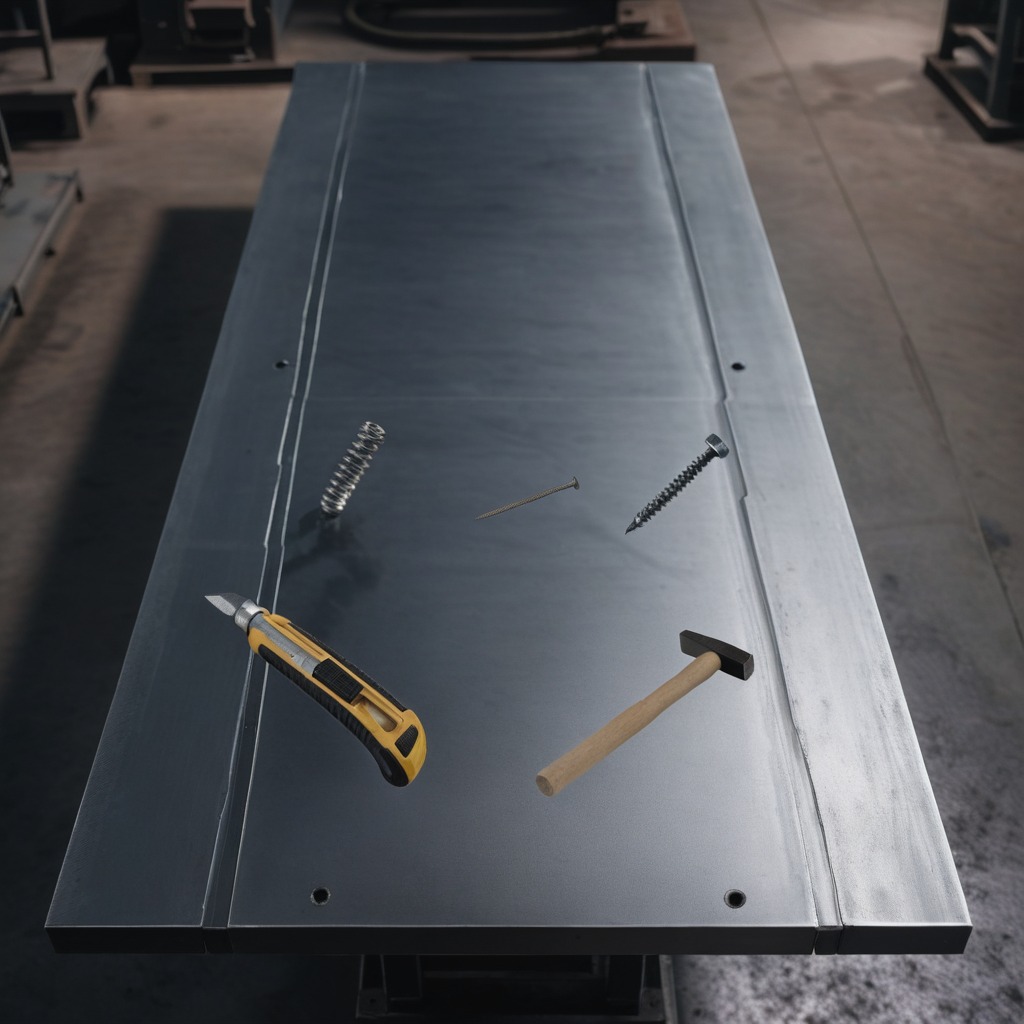
A utility knife, a metal machine screw, an iron nail, a hammer, and a coiled metal spring are lying on a cold steel table in a mining workshop.